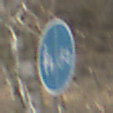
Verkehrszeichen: GetrennterRadUndGehwegRadwegRechts
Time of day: MorningAfternoon
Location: Outdoor (Nature)
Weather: Clear
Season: Winter
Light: Natural